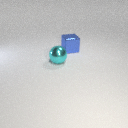
large cyan metal sphere in front of large blue metal cube